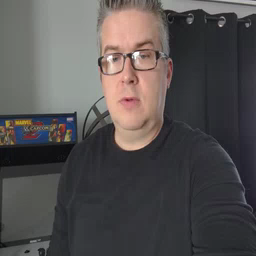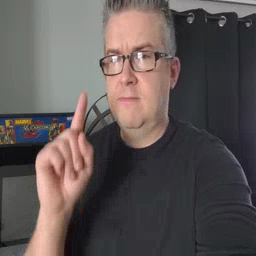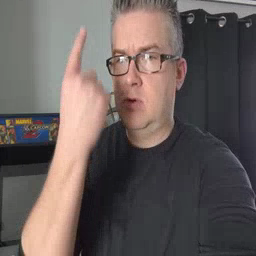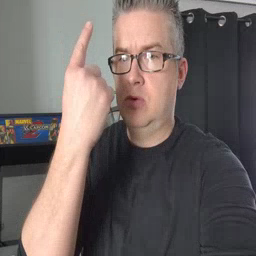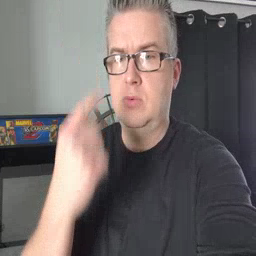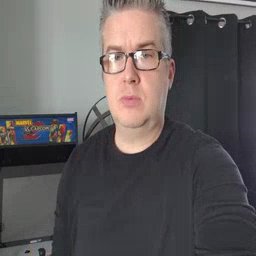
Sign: first